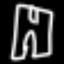
Label: pants